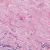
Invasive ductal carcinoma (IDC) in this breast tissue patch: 0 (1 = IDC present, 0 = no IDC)